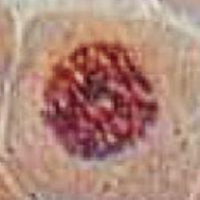
Label: prophase